Question: I seem to be unable to assign cores to an application. This leads to the following (apparently common) error message:
'''
Initial job has not accepted any resources; check your cluster UI to ensure that workers are registered and have sufficient resources
'''
I have one master and two slaves in a Spark cluster. All are 8-core i7s with 16GB of RAM.
I have left the 'spark-env.sh' virtually virgin on all three, just specifying the master's IP address.
My 'spark-submit' is the following:
'''
nohup ./bin/spark-submit
--jars ./ikoda/extrajars/ikoda_assembled_ml_nlp.jar,./ikoda/extrajars/stanford-corenlp-3.8.0.jar,./ikoda/extrajars/stanford-parser-3.8.0.jar --packages datastax:spark-cassandra-connector:2.0.1-s_2.11 --class ikoda.mlserver.Application --conf spark.cassandra.connection.host=192.168.0.33 --conf spark.cores.max=4 --driver-memory 4g -num-executors 2 --executor-memory 2g --executor-cores 2 --master spark://192.168.0.141:7077 ./ikoda/ikodaanalysis-mlserver-0.1.0.jar 1000 > ./logs/nohup.out &
'''
I suspect I am conflating the sparkConf initialization in my code with the 'spark-submit'. I need this as the app involves 'SparkStreaming' which can require reinitializing the 'SparkContext'.
The sparkConf setup is as follows:
'''
val conf = new SparkConf().setMaster(s"spark://$sparkmaster:7077").setAppName("MLPCURLModelGenerationDataStream")
conf.set("spark.streaming.stopGracefullyOnShutdown", "true")
conf.set("spark.cassandra.connection.host", sparkcassandraconnectionhost)
conf.set("spark.driver.maxResultSize", sparkdrivermaxResultSize)
conf.set("spark.network.timeout", sparknetworktimeout)
conf.set("spark.jars.packages", "datastax:spark-cassandra-connector:"+datastaxpackageversion)
conf.set("spark.cores.max", sparkcoresmax)
'''
The Spark UI shows the following:

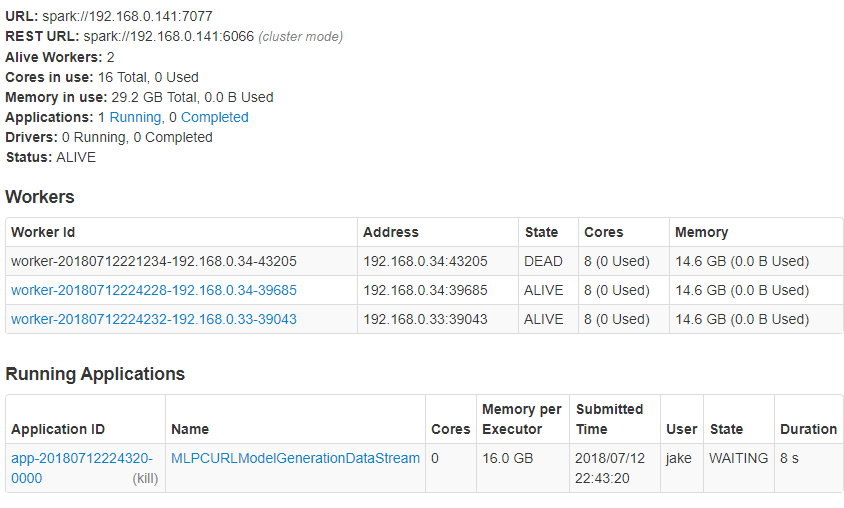
Answer: OK, this is definitely a case of programmer error.
But maybe others will make a similar error. The Master had been used as a local Spark previously. I had put some executor settings in spark-defaults.conf and then months later had forgotten about this.
There is a cascading hierarchy whereby SparkConf settings get precedence, then spark-submit settings and then spark-defaults.conf. spark-defaults.conf overrides defaults set by Apache Spark team
Once I removed the settings from spark-defaults, all was fixed.